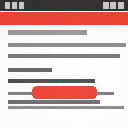
Screen state: on